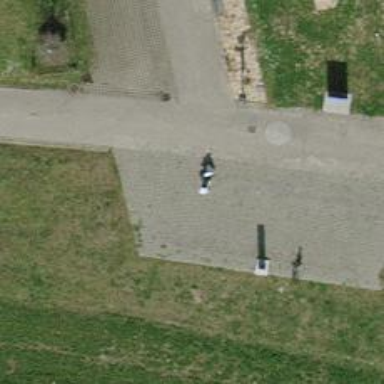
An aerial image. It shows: Pedestrian path with asphalt surface.